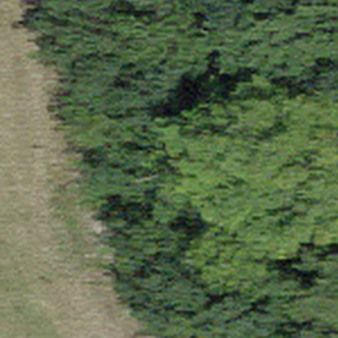
Label: other